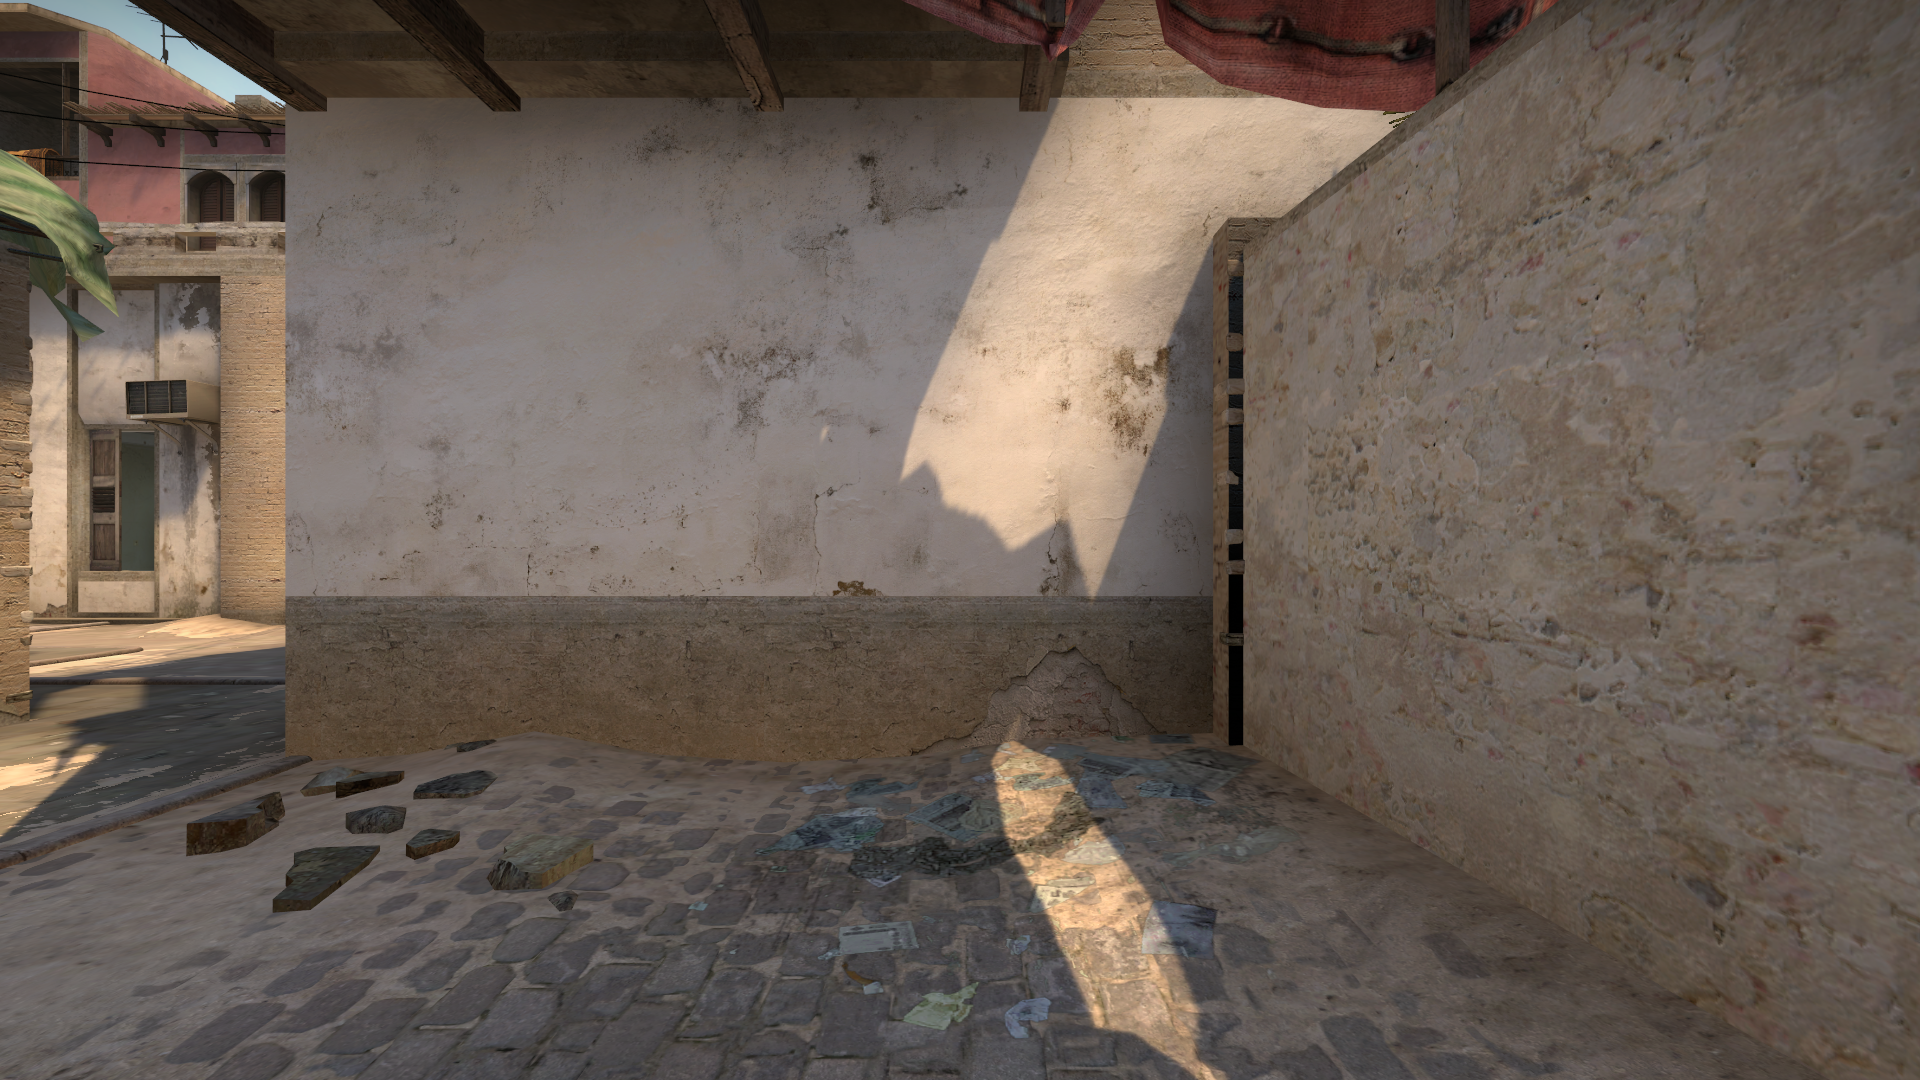
Map: de_mirage